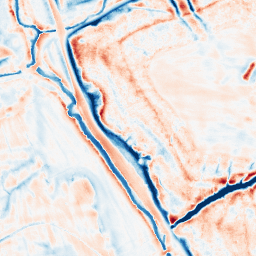
Category: edge_preserving
Decomposition family: bilateral
Decomposition parameters: d: 21
sigma_color: 150
sigma_space: 150
Upsampling method: quartic
Upsampling parameters: scale: 4
Upsampling scale: 4